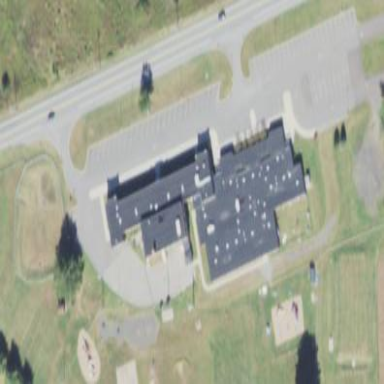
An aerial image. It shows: School building.